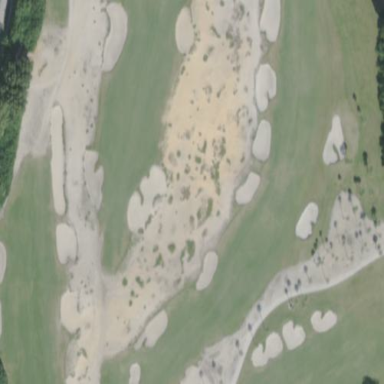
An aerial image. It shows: Grassy area designated as golf fairway.